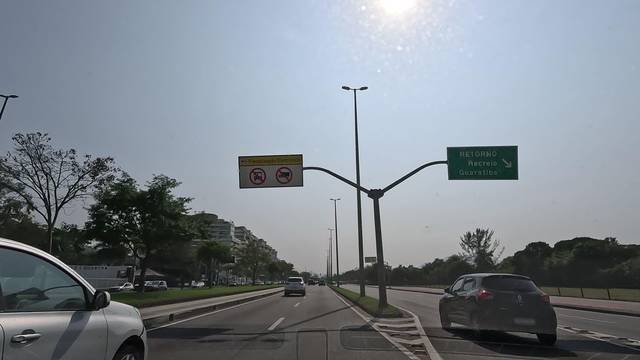
Region: Brazil
Coordinates: -23.002, -43.432